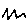
Label: zigzag